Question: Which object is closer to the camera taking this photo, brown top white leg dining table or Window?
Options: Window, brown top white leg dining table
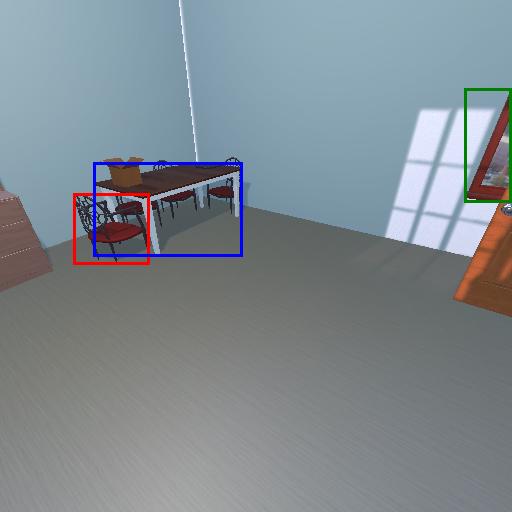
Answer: Window